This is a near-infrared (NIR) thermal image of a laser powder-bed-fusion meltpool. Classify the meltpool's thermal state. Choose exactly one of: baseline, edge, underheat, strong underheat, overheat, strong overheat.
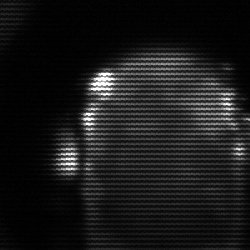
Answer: baseline